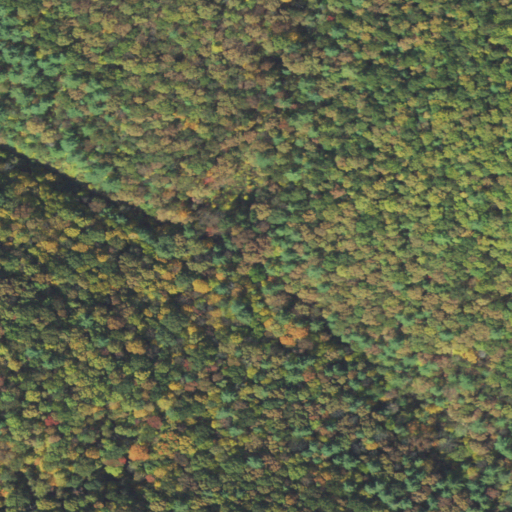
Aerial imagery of valley in Pennsylvania named Betz Hollow containing deciduous forest, mixed forest, open development, and evergreen forest